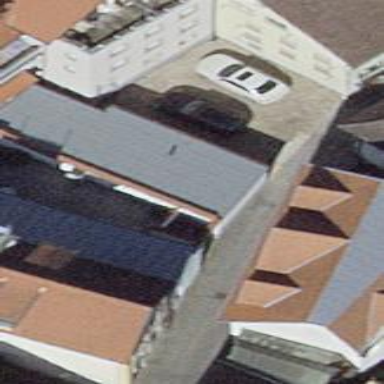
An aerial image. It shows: Group of garages.